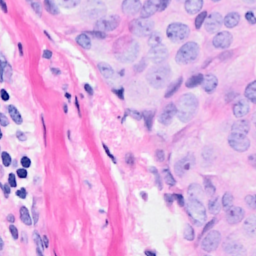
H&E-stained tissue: Breast